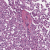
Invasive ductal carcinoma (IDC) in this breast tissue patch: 1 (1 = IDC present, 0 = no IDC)